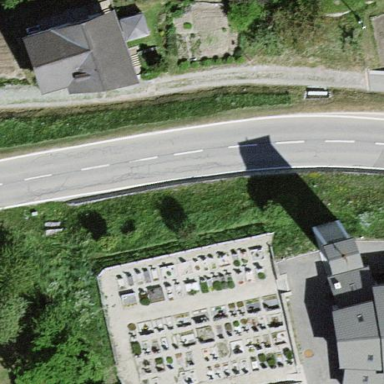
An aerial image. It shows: Cemetery.